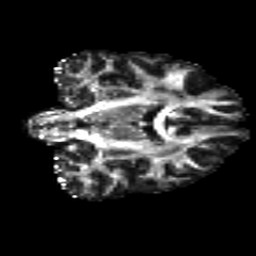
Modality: FA
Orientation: coronal
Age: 24
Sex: male
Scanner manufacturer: siemens
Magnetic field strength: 3 T
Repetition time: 8.8 s
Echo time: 0.085 s